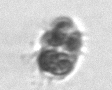
Label: Mesodinium